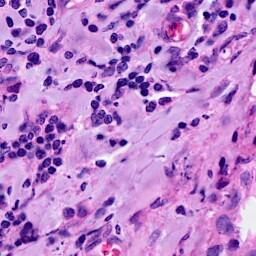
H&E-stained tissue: Breast